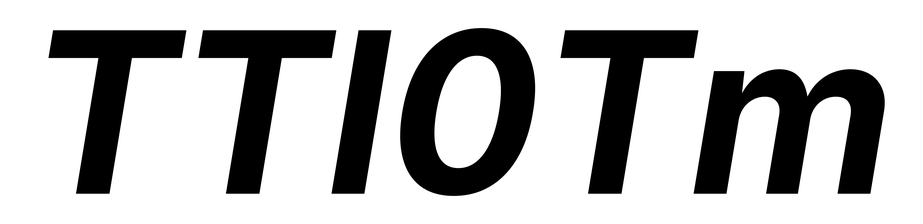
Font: Inter-Italic_Bold_Italic